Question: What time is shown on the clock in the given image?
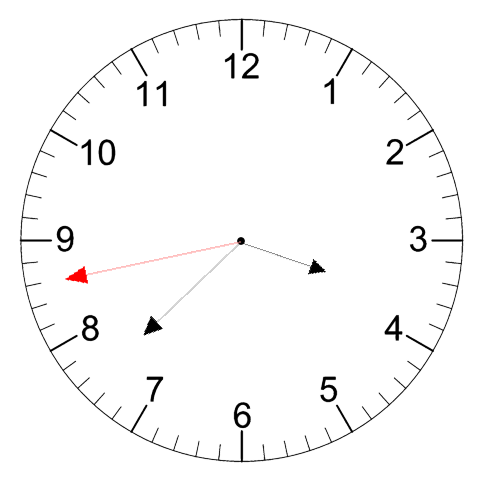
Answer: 03:37:43